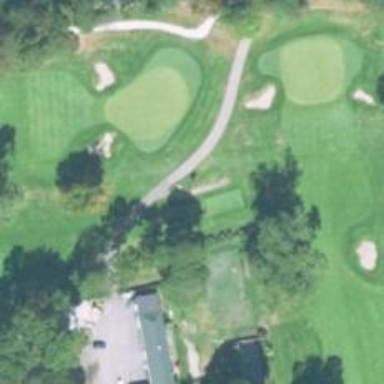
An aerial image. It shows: Path for both road and golf.